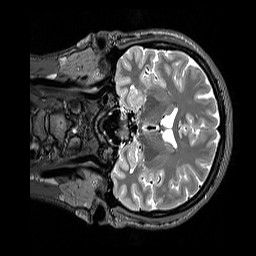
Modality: T2w
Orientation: coronal
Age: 31
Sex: female
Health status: healthy
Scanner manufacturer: siemens
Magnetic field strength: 3 T
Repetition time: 3.2 s
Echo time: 0.568 s